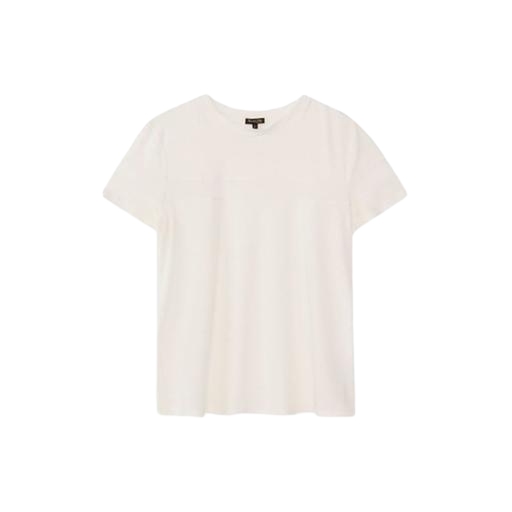
white pieced tee, white tai jersey t-shirt, white high gauge jersey tee, white background